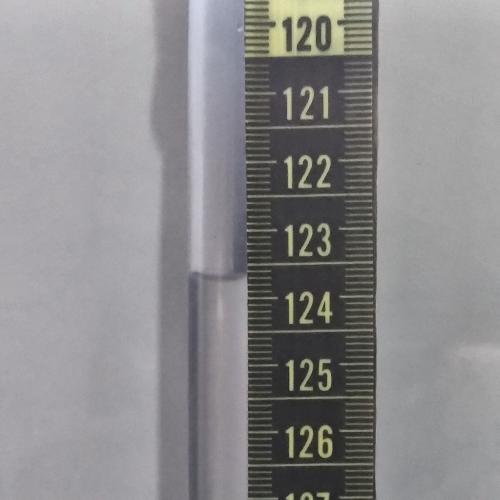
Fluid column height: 123.7 cm